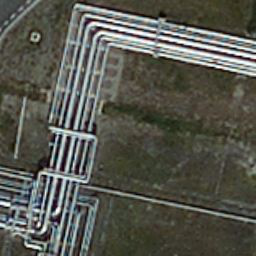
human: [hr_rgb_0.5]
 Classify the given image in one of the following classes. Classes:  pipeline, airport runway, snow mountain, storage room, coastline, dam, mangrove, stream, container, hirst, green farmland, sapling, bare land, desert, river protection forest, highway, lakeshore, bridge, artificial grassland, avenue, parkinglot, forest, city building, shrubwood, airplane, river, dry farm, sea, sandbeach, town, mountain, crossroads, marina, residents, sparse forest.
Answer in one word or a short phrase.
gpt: pipeline